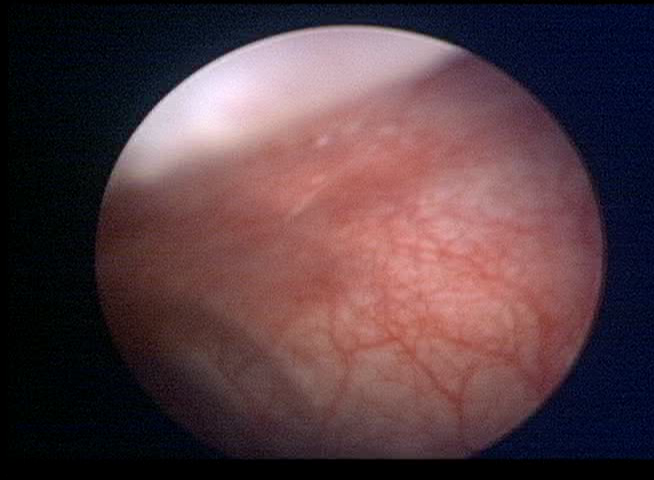
Modality: WLC
Class: Normal mucosa
Bladder cancer association: No